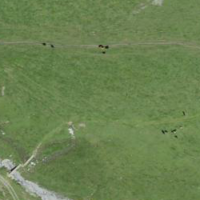
EUNIS habitat code: 23
Species observed at this site:
Oenanthe oenanthe